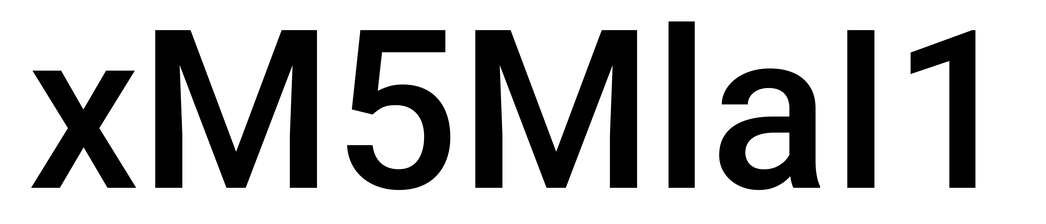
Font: Roboto_Medium